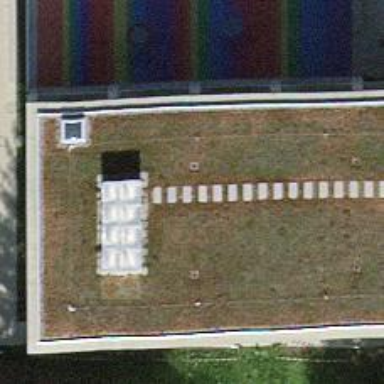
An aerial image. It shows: Kindergarten.